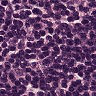
Metastatic tissue present: no